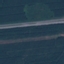
Label: Highway